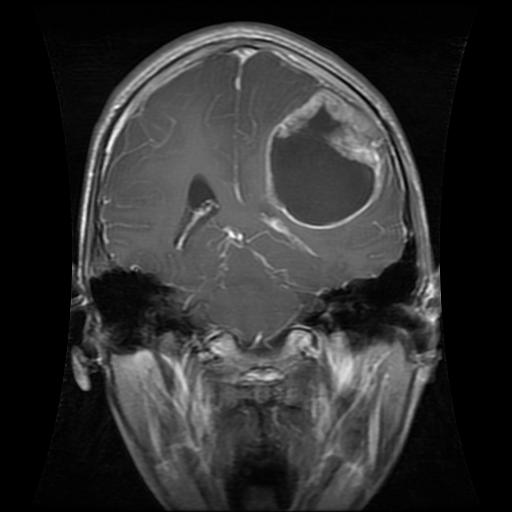
Label: glioma